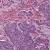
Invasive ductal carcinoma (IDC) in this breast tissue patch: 1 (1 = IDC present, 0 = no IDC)